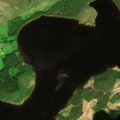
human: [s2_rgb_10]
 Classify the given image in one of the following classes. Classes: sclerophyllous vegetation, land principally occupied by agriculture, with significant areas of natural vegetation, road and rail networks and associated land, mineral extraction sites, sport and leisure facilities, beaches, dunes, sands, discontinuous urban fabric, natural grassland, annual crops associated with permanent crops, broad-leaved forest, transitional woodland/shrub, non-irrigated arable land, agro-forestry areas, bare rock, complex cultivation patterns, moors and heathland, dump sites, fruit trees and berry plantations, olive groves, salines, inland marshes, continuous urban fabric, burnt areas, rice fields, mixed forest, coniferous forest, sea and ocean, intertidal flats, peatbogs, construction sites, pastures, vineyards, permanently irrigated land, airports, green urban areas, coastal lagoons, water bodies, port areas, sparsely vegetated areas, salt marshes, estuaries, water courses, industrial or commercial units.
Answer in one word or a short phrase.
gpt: coniferous forest, transitional woodland/shrub, water bodies